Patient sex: M
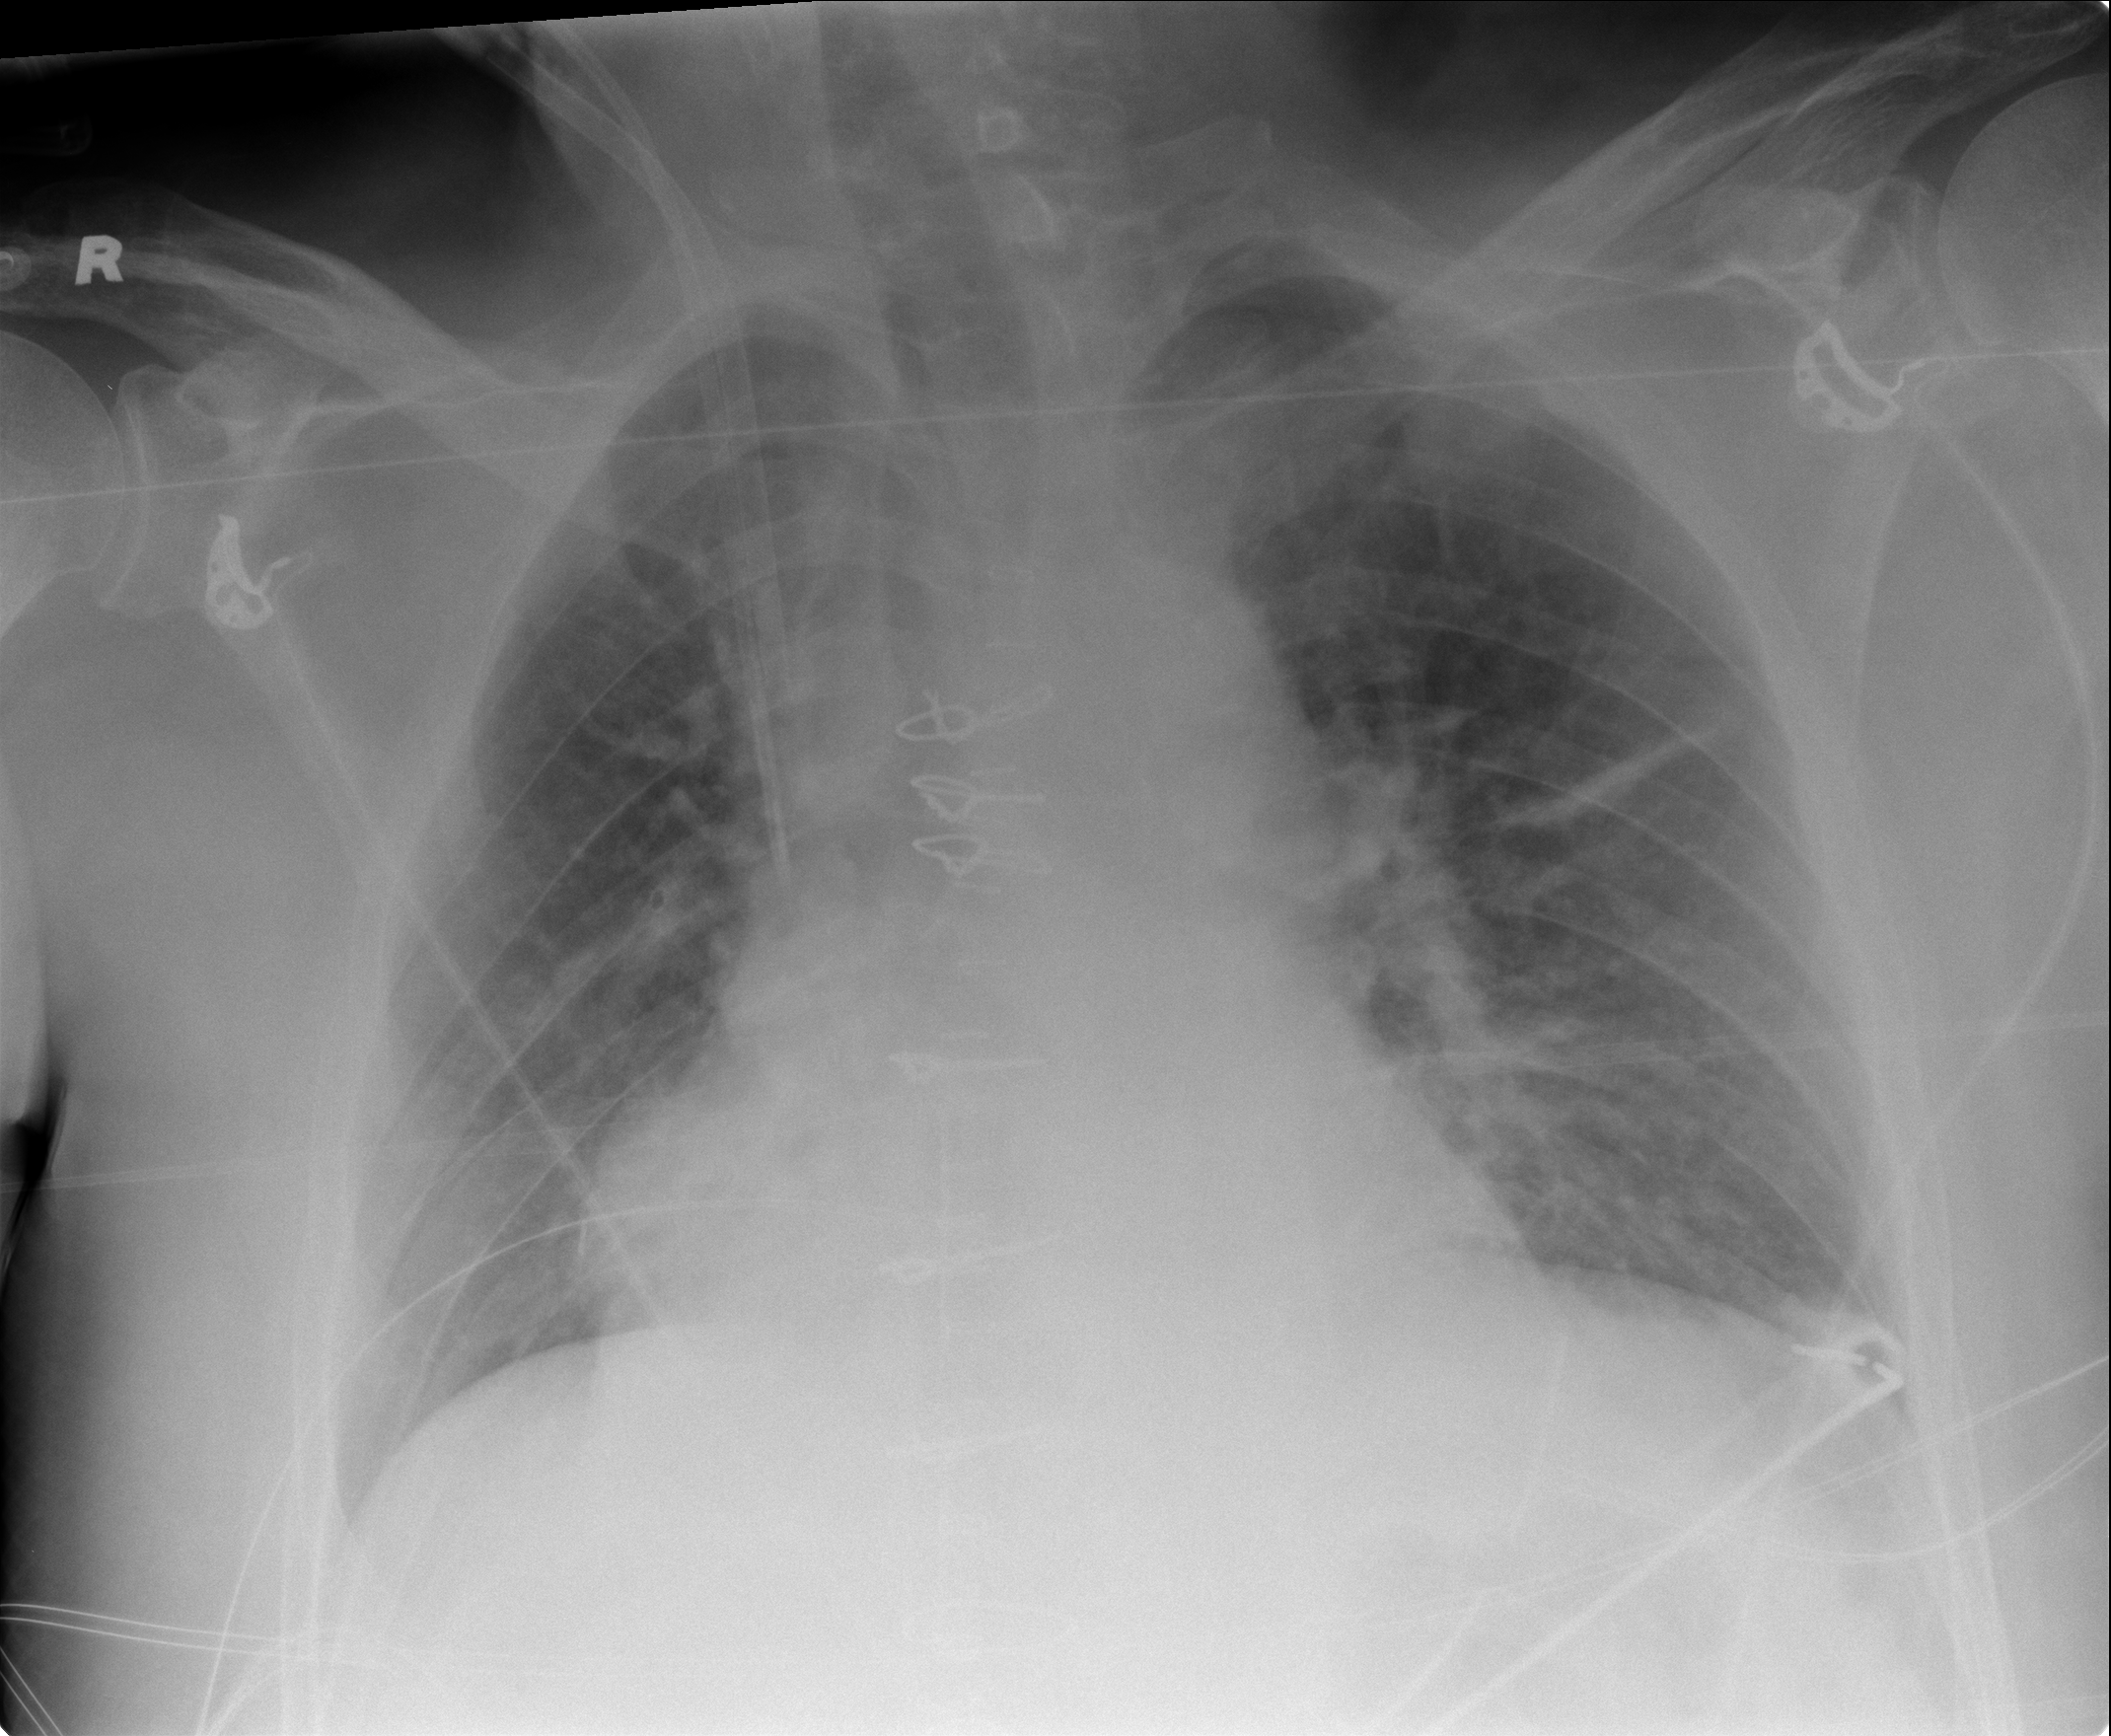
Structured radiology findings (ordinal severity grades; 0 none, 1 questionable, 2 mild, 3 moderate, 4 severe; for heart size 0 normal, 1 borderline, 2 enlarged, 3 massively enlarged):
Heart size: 2
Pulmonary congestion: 1
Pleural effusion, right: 0
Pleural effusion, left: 0
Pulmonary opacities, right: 0
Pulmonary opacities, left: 0
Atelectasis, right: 2
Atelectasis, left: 2